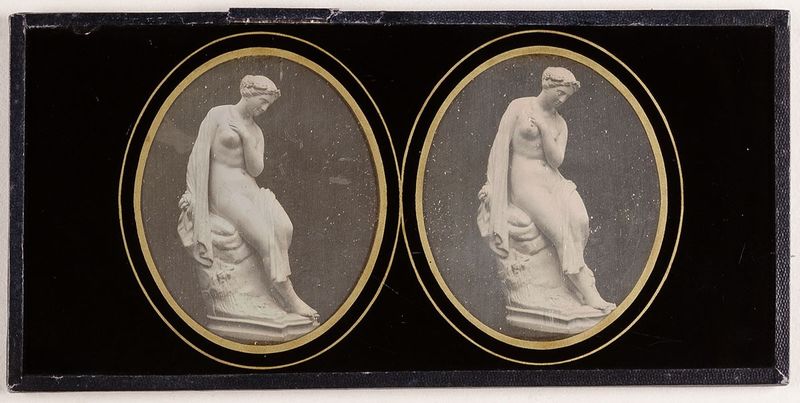
Titel: Marmorfigur
Standort: Hamburg
Institution: Museum für Kunst und Gewerbe Hamburg
Schlagwörter: akt, frau, bild, skulptur, frauenakt, plastik, fotografie, photographie, bildhauerkunst, aktdarstellung, daguerreotypie, stereofotografie, weibliche, stereophotographie, bildwerke, angewandte und bildende kunst, hessische systematik, reproduktionsfotografie, kunstreproduktion, reproduktionsphotographie, stereoskopische, stereoskopisches